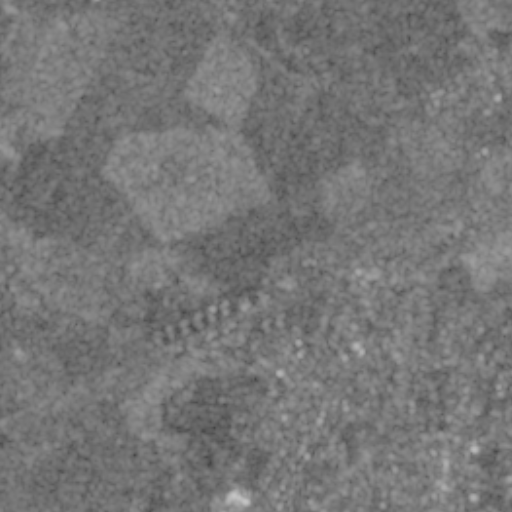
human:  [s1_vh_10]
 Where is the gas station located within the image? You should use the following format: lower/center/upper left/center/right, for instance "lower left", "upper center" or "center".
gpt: The gas station is located in the lower right of the image.
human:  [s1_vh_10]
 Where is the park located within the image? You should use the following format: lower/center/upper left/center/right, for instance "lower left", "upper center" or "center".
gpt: The park is located in the lower of the image.
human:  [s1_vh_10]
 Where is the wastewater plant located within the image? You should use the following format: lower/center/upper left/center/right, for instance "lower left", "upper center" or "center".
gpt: The wastewater plant is located in the center right of the image.
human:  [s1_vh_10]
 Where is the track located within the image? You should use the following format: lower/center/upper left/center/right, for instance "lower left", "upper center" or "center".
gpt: There is no track in the image.

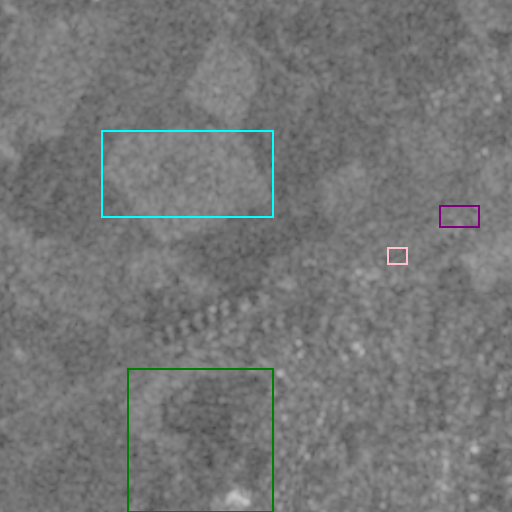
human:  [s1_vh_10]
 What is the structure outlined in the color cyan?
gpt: The structure outlined in cyan is a crop field.
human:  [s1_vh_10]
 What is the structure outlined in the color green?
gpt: The structure outlined in green is a park.
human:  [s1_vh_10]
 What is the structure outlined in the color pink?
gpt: The structure outlined in pink is a parking lot.
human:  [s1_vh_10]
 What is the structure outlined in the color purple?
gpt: The structure outlined in purple is a wastewater plant.
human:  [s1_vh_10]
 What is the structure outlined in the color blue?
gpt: There is no blue outline.